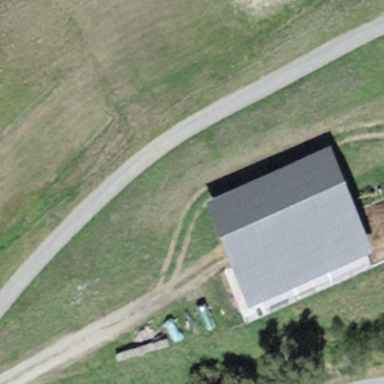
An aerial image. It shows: Farm auxiliary building.